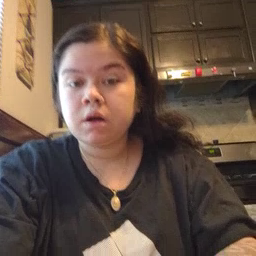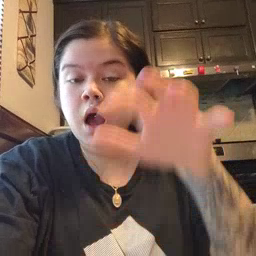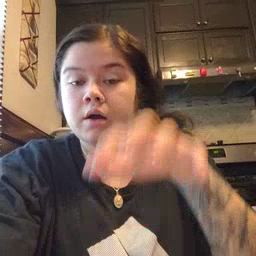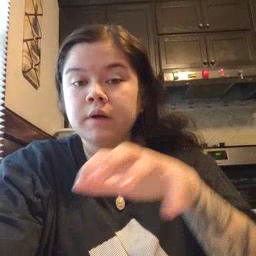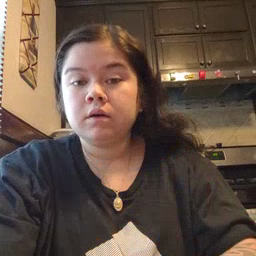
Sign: alligator